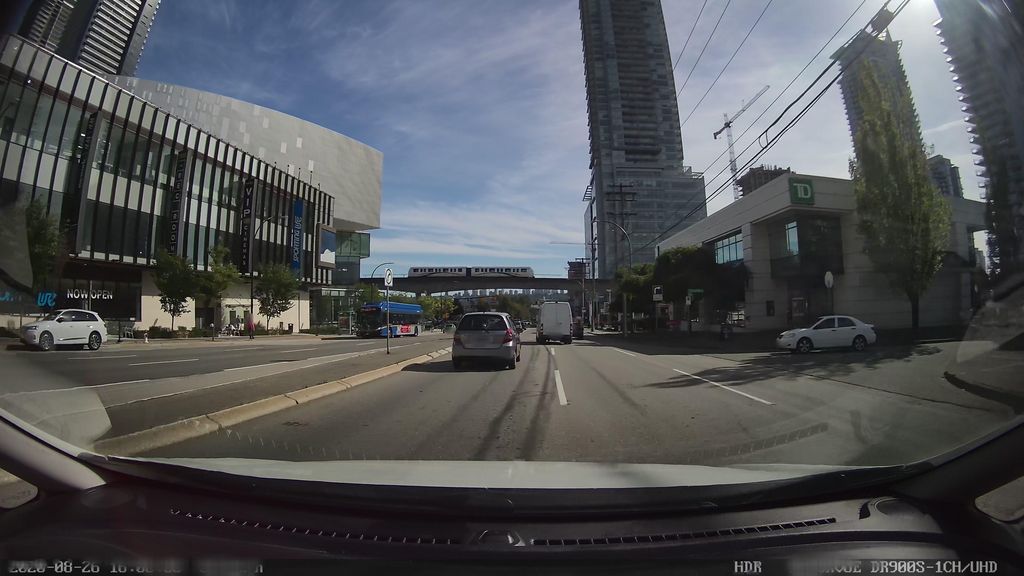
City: vancouver